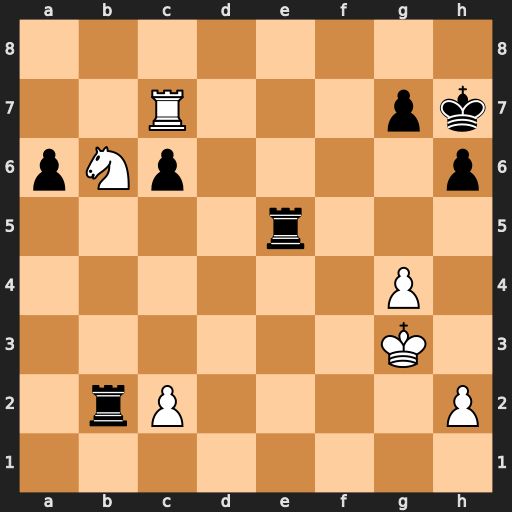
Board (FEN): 8/2R3pk/pNp4p/4r3/6P1/6K1/1rP4P/8
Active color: w
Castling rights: -
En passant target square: -
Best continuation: Nc4 Reb5 Nxb2